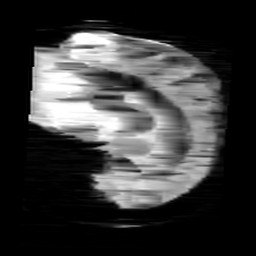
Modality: minIP
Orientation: sagittal
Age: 10
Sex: female
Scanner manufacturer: siemens
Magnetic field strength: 3 T
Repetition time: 0.027 s
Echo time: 0.02 s